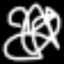
Label: squiggle